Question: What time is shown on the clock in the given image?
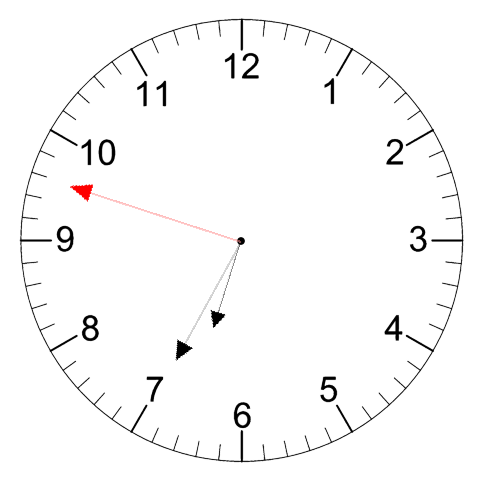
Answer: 06:34:48